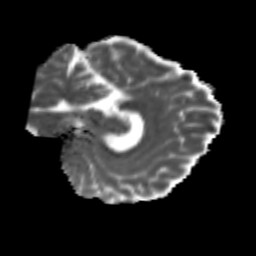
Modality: MD
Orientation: sagittal
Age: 25
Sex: female
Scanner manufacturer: siemens
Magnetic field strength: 3 T
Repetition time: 3.5 s
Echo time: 0.113 s